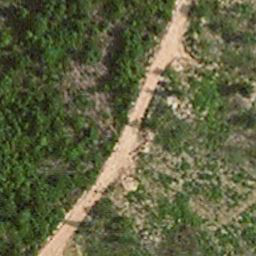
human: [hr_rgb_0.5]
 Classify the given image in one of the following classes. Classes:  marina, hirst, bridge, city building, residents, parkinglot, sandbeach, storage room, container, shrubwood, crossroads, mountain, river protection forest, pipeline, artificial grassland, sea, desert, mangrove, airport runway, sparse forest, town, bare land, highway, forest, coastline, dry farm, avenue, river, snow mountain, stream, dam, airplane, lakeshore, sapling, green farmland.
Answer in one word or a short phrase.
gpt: avenue